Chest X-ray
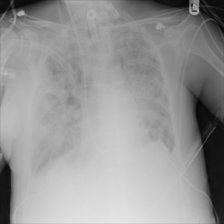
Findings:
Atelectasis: negative
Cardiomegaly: negative
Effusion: negative
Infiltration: negative
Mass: negative
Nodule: positive
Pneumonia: negative
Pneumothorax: negative
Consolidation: negative
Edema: negative
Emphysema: negative
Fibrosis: negative
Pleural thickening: negative
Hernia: negative